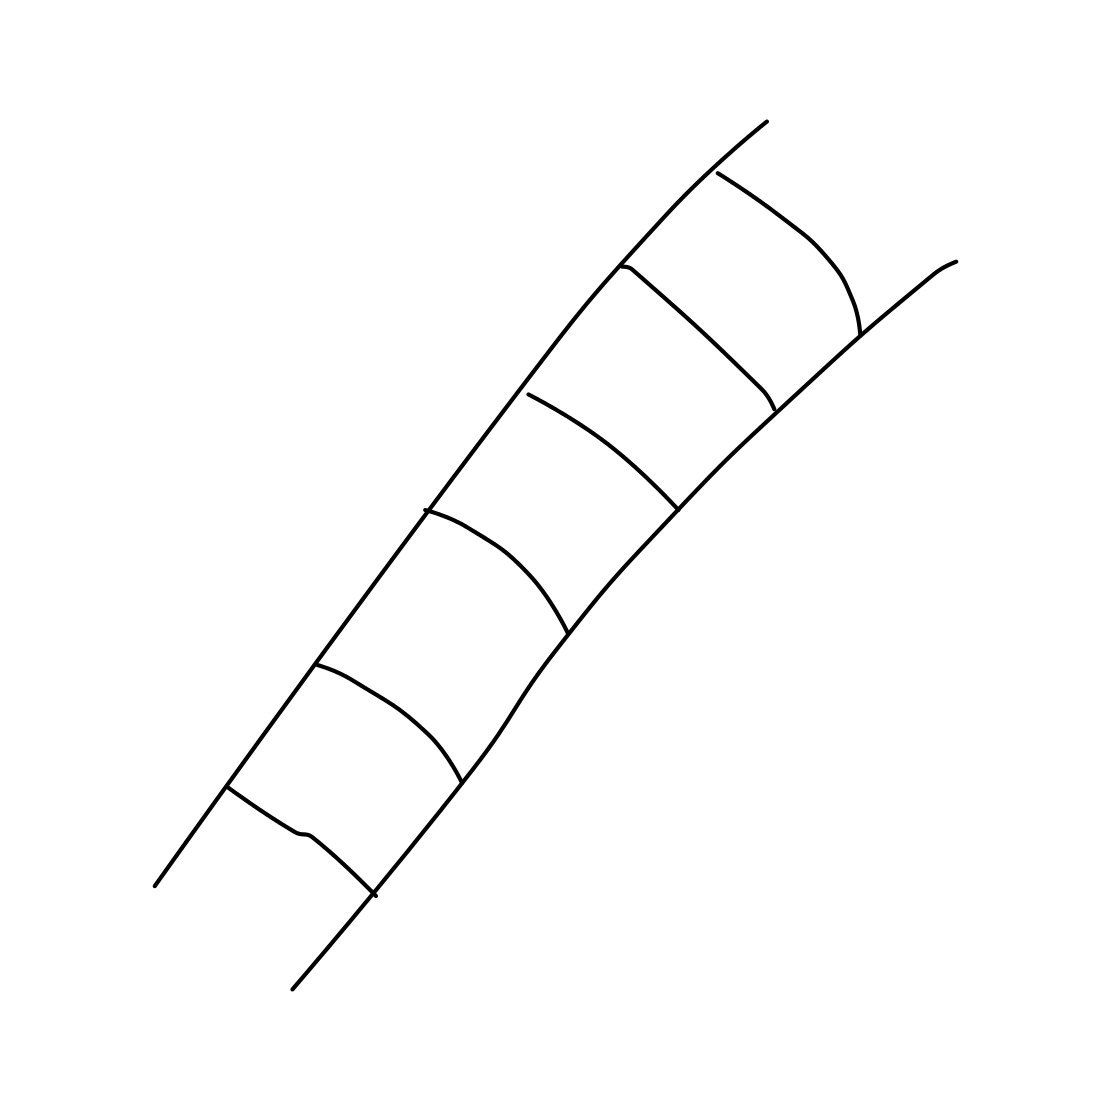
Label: ladder